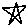
Label: star